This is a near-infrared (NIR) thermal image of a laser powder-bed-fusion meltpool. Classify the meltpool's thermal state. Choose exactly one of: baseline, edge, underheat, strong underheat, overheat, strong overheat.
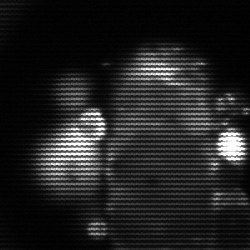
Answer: strong underheat